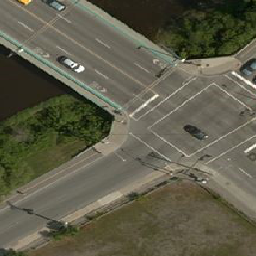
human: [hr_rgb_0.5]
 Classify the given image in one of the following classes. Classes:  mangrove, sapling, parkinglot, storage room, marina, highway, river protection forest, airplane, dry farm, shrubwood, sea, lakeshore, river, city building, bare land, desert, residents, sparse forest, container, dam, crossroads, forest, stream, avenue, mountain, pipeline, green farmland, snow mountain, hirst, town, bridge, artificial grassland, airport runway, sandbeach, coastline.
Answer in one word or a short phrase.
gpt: crossroads